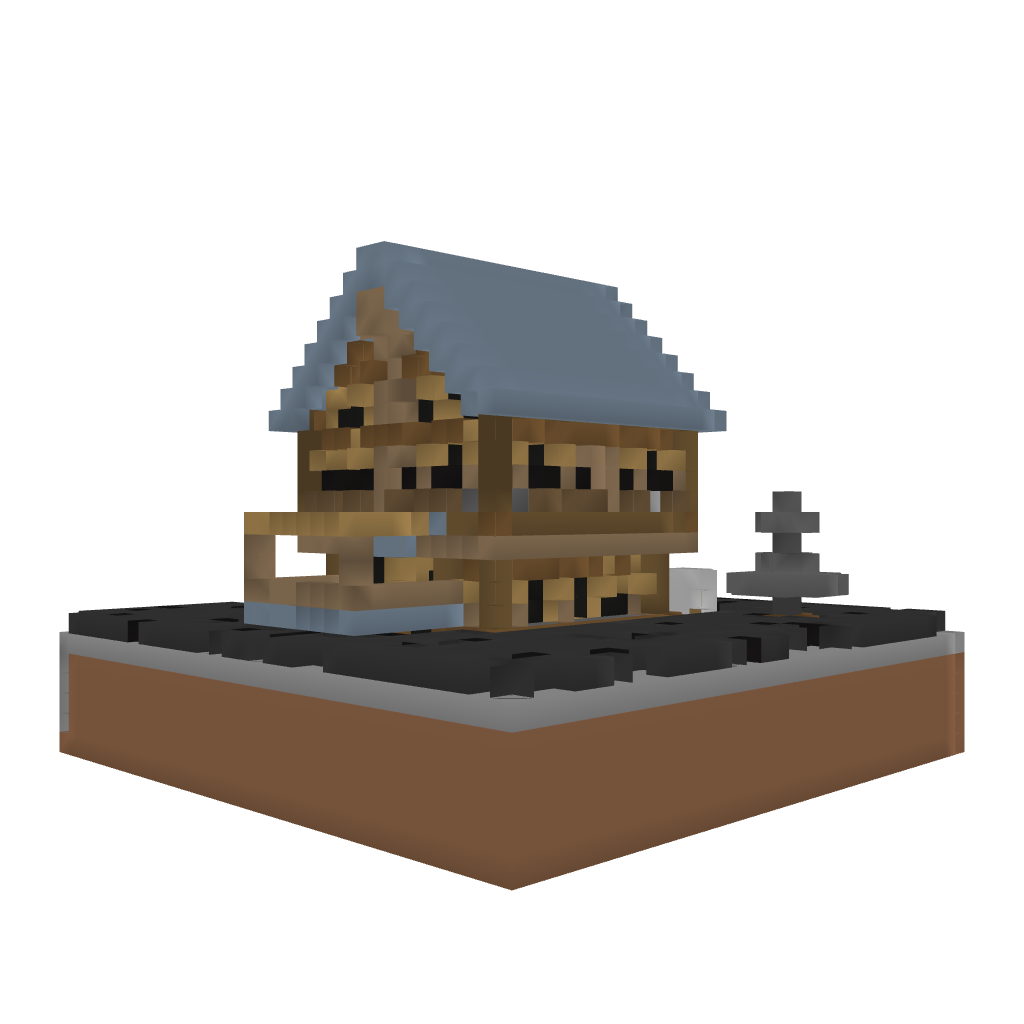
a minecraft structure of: Medieval House